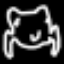
Label: frog